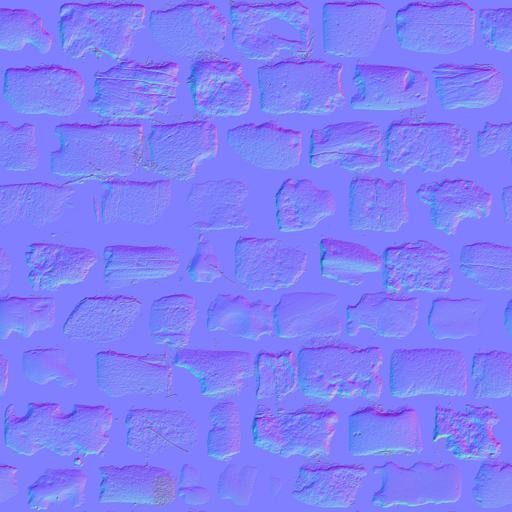
medival pavement paving stones puddles wet